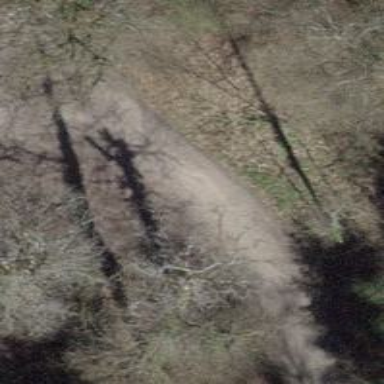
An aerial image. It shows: Dirt track with grade 3 quality.